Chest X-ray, AP view. Patient: 38 years old, sex F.
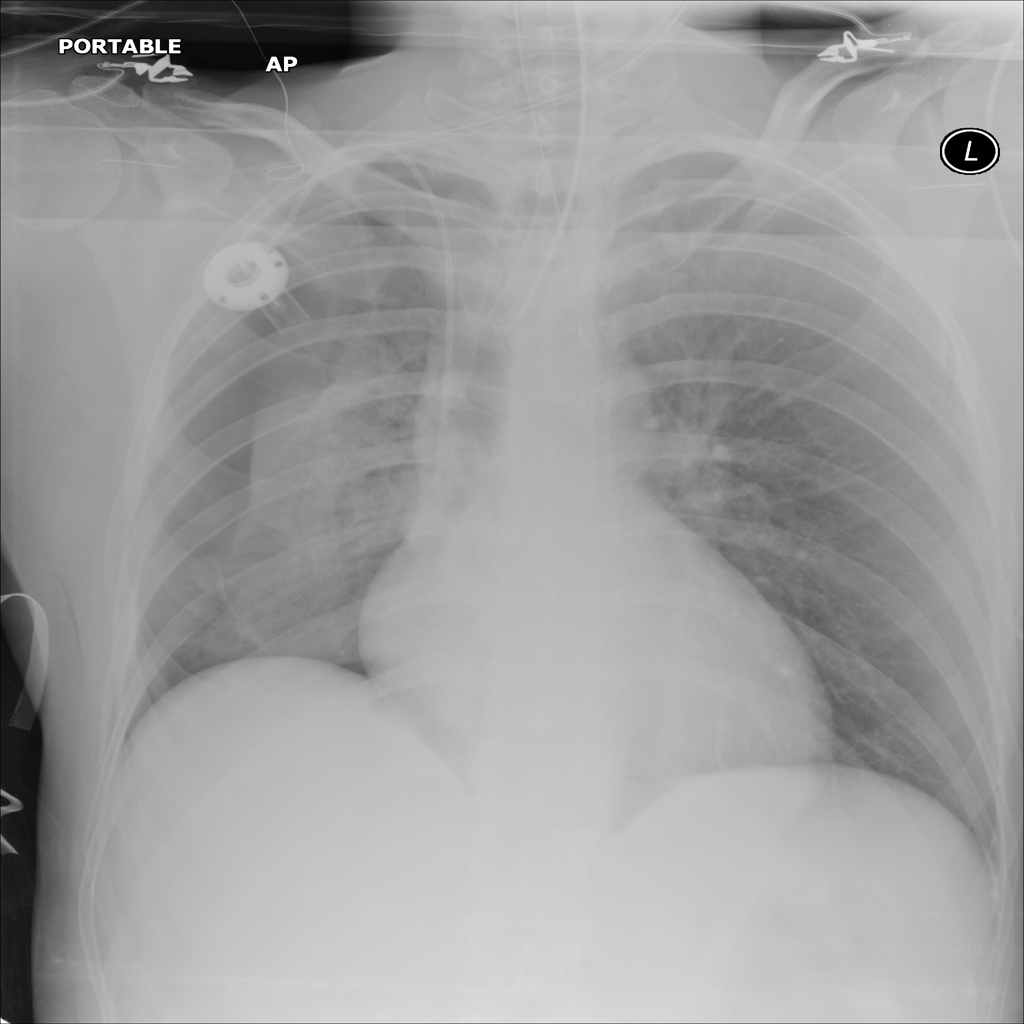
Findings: Pneumothorax